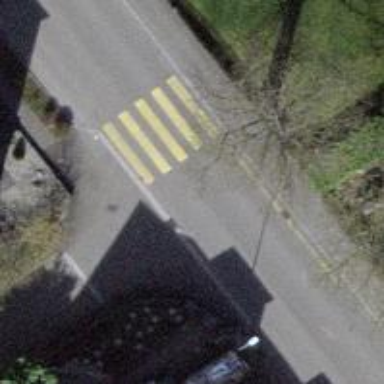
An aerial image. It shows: Marked road crossing.